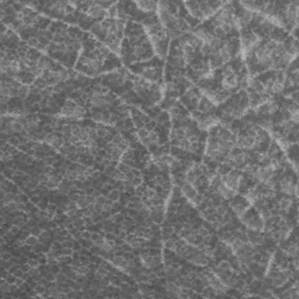
Label: frost